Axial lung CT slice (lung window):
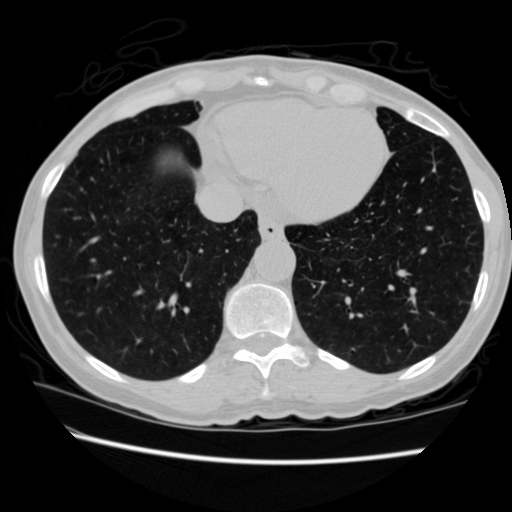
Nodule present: no